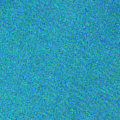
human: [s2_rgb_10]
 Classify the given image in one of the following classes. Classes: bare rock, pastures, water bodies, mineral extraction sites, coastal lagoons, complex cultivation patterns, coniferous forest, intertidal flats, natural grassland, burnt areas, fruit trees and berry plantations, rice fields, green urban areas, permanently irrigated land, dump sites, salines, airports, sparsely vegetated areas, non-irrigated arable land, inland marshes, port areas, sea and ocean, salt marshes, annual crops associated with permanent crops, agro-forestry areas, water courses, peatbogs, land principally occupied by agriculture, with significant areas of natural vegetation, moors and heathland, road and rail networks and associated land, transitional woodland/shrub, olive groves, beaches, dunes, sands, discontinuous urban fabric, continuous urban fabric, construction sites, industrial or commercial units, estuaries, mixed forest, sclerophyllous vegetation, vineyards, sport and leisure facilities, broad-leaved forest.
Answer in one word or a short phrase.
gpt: sea and ocean